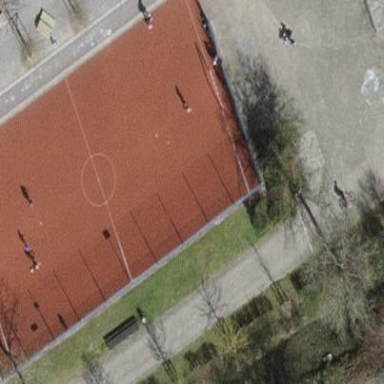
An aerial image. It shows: Soccer pitch for leisure land activities.